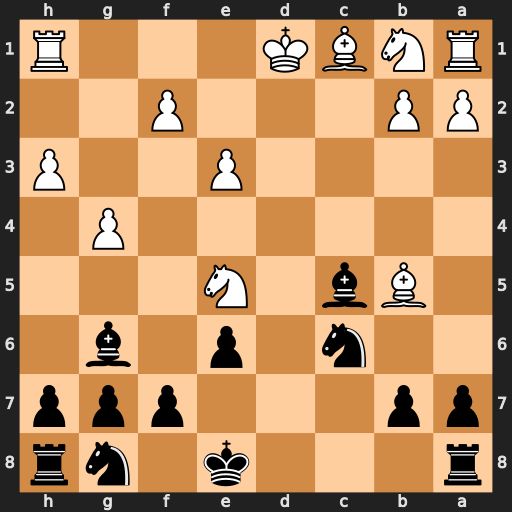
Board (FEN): r3k1nr/pp3ppp/2n1p1b1/1Bb1N3/6P1/4P2P/PP3P2/RNBK3R
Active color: b
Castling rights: kq
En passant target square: -
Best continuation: O-O-O+ Ke2 Nxe5